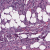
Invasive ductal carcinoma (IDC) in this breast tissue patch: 1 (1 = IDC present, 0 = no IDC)